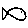
Label: fish